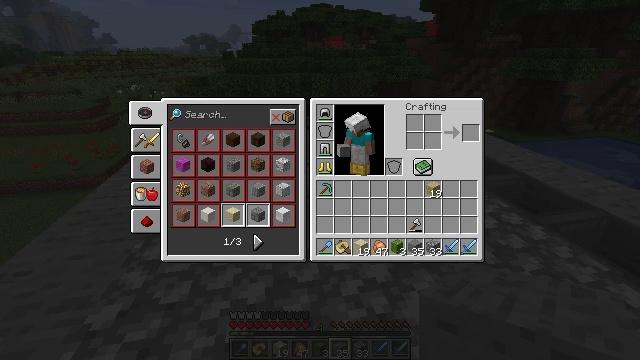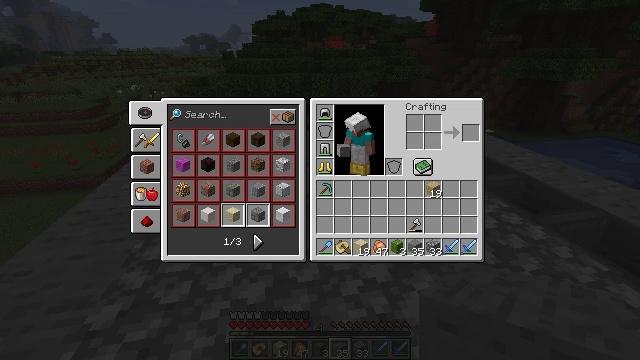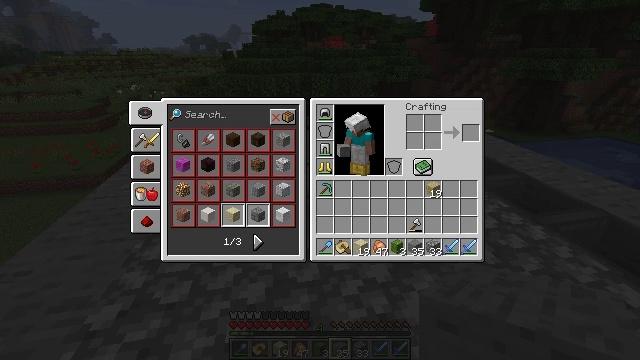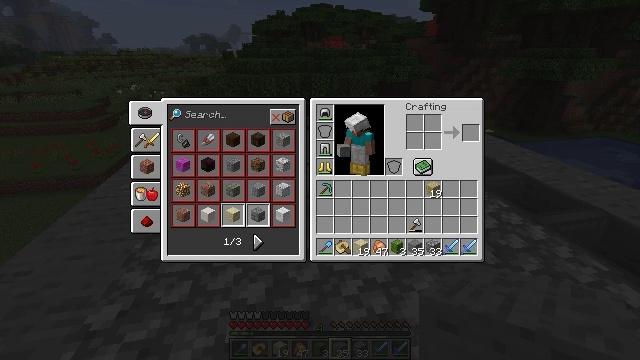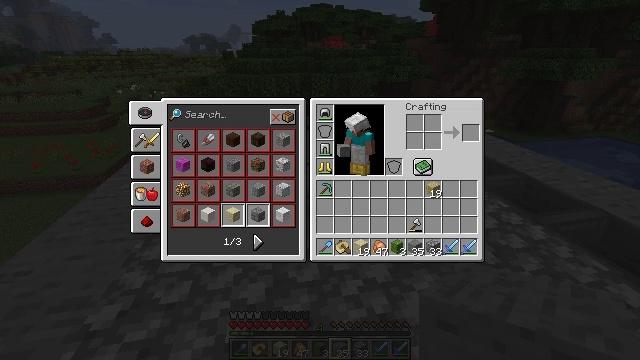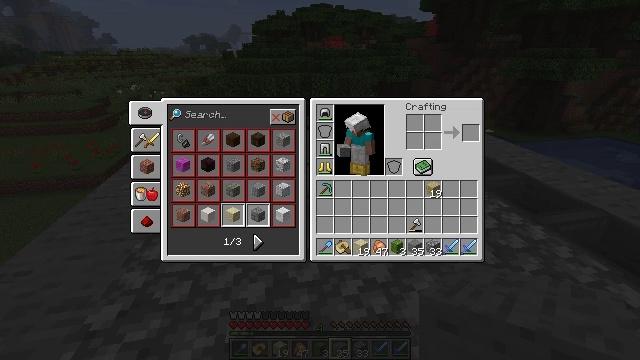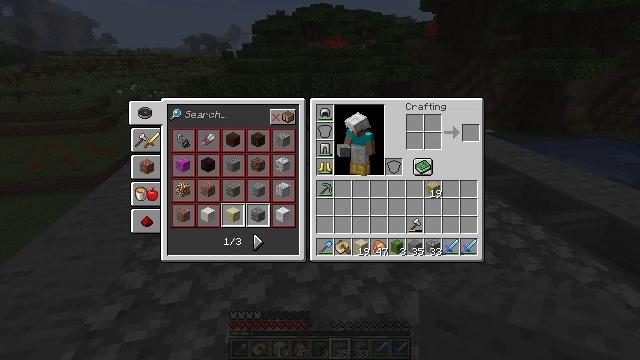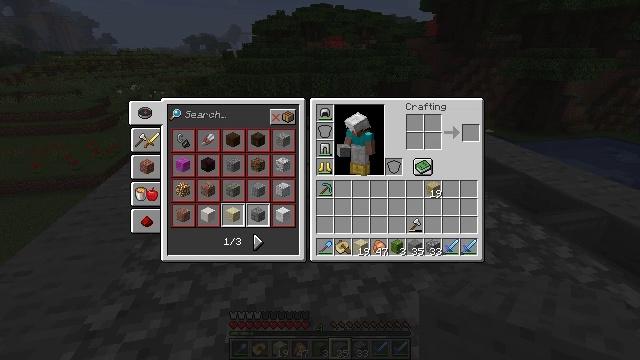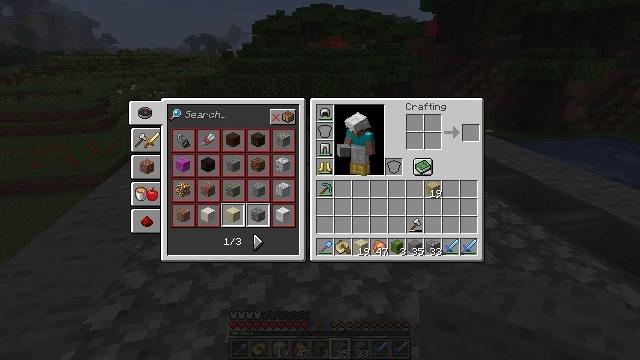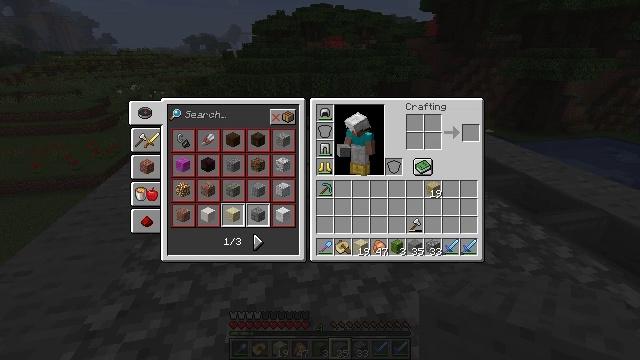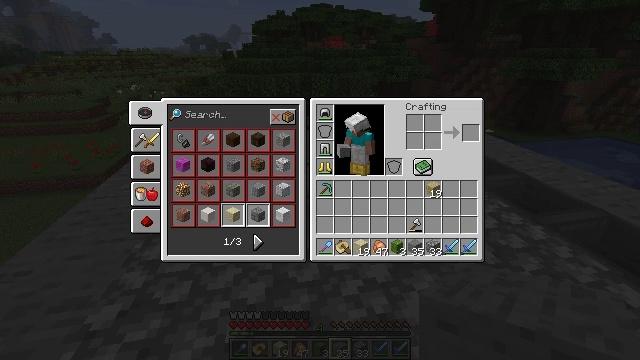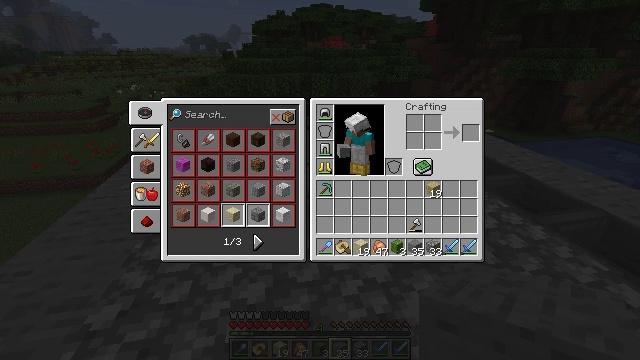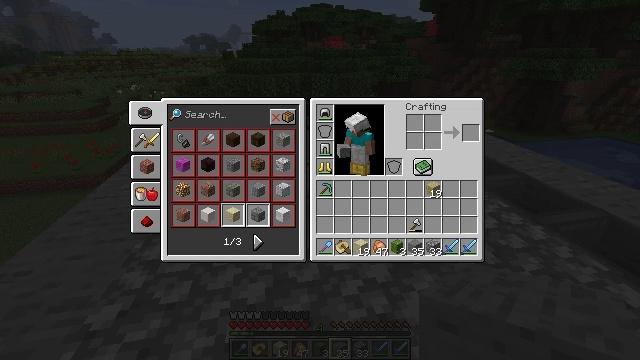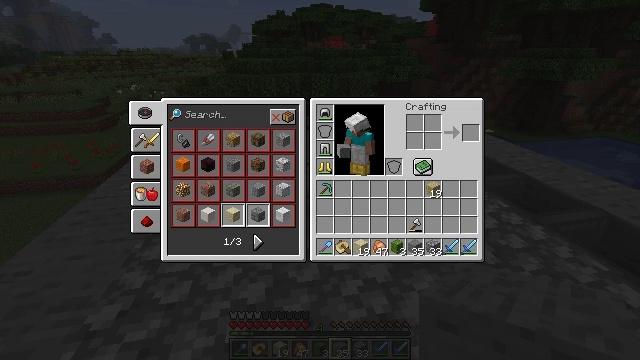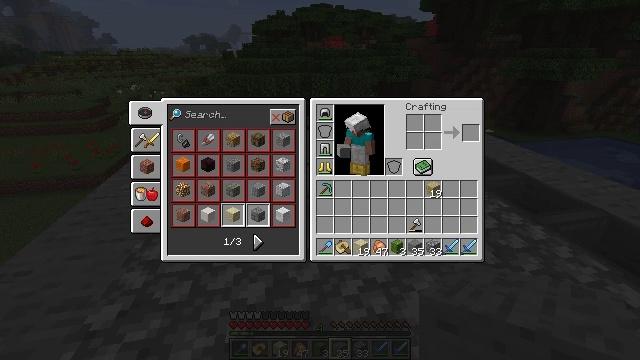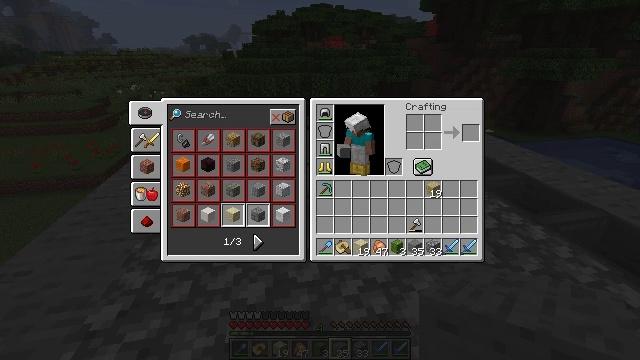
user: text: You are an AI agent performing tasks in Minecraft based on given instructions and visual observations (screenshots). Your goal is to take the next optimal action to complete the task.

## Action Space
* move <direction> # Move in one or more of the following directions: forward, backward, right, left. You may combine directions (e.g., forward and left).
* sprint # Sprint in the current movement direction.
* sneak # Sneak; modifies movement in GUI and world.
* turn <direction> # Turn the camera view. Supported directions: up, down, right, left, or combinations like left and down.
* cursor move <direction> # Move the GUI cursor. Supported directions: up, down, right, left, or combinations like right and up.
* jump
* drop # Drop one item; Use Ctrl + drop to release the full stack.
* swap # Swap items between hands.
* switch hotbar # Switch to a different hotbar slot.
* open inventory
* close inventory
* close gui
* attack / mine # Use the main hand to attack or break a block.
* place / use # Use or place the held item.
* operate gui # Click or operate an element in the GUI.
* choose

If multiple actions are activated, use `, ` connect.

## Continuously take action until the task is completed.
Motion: motion action
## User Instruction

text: Clear the sweet berry bush to collect the sweet berries.
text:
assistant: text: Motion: no_op
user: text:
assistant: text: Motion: no_op
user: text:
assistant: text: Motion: no_op
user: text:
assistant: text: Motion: no_op
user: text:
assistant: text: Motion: no_op
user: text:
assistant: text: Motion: no_op
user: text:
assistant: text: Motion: no_op
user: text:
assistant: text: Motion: no_op
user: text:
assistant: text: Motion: no_op
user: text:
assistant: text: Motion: no_op
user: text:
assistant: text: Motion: no_op
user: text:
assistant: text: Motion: no_op
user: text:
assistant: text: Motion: no_op
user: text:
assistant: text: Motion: no_op
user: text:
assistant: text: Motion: no_op
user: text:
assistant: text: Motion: no_op
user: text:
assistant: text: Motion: no_op
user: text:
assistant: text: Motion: no_op
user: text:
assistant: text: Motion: no_op
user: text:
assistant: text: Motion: no_op
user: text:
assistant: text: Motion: no_op
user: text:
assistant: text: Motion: no_op
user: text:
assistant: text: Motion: no_op
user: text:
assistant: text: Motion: no_op
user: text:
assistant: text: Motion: no_op
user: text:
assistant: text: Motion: no_op
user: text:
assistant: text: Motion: no_op
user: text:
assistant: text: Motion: no_op
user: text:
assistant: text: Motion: no_op
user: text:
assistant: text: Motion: no_op